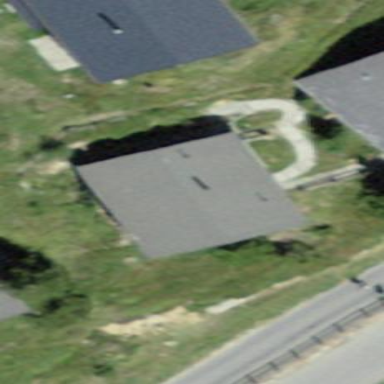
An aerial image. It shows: Part of building.